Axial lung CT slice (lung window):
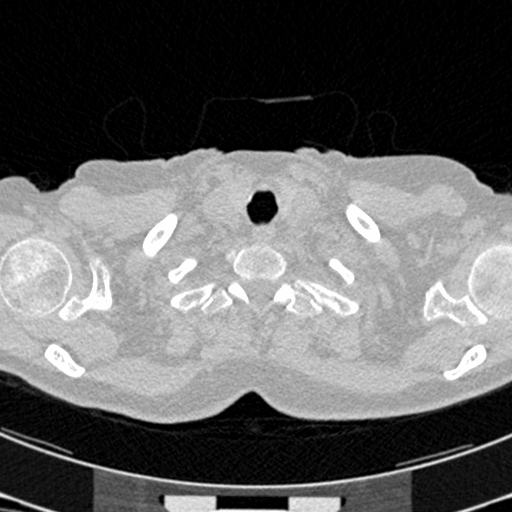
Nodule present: no